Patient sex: M
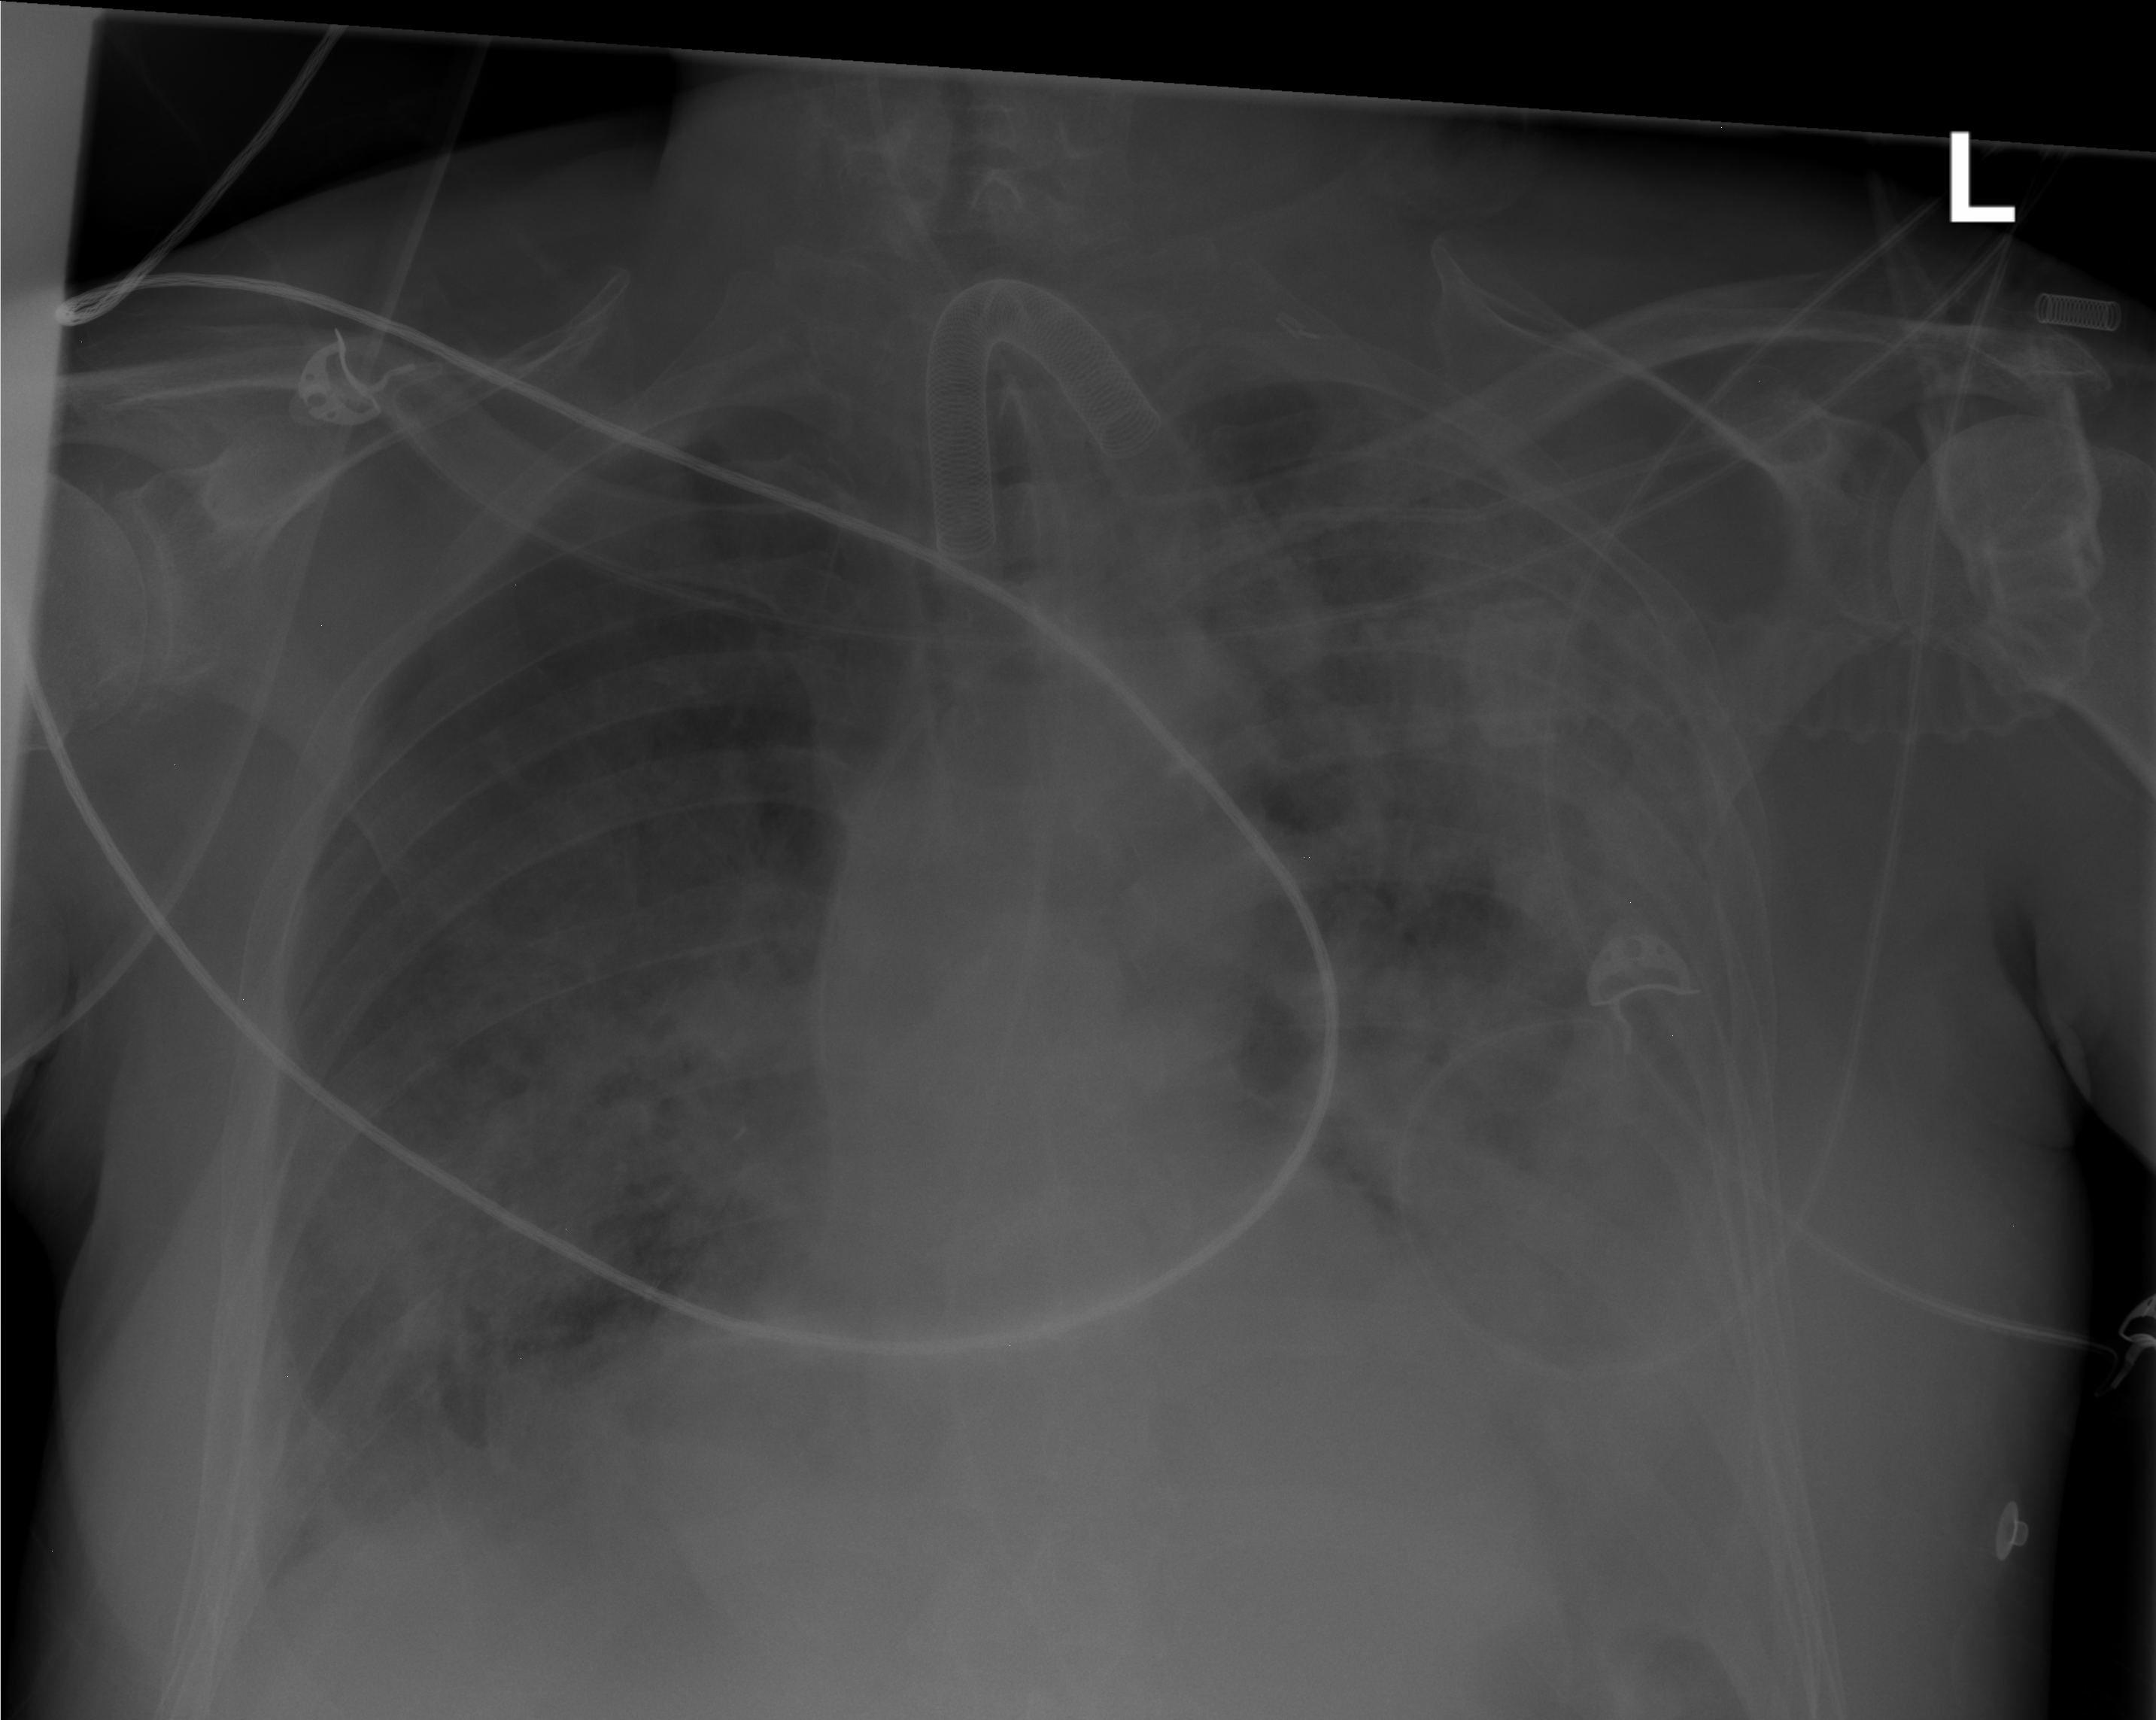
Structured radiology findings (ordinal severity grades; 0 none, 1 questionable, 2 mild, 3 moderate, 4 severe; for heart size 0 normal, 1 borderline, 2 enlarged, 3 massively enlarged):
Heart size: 2
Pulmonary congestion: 0
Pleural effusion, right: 2
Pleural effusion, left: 3
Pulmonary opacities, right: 3
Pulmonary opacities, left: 3
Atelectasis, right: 2
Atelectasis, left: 2